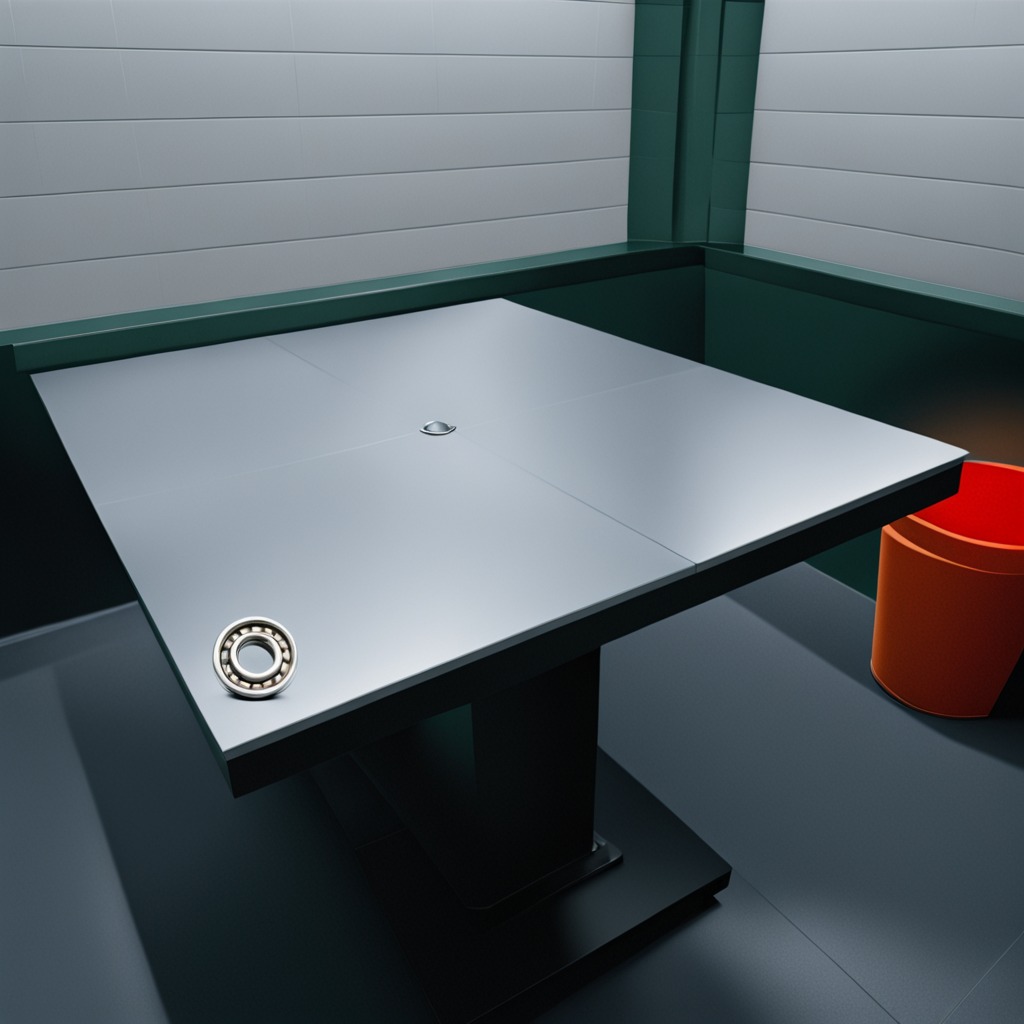
A metal ball bearing is lying on the table.